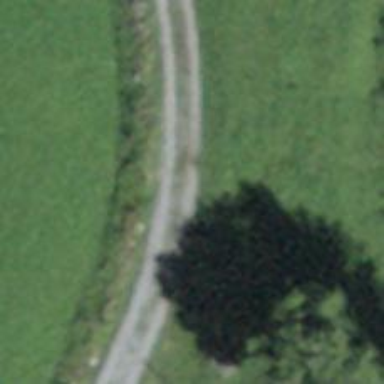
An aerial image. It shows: Fine gravel service road.